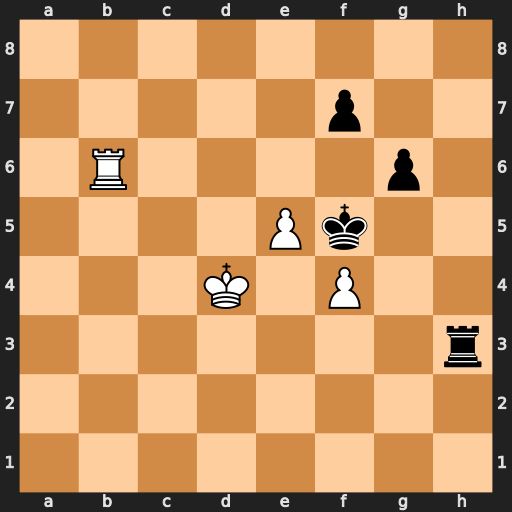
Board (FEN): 8/5p2/1R4p1/4Pk2/3K1P2/7r/8/8
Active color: w
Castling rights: -
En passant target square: -
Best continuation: Rf6+ Kg4 Rxf7